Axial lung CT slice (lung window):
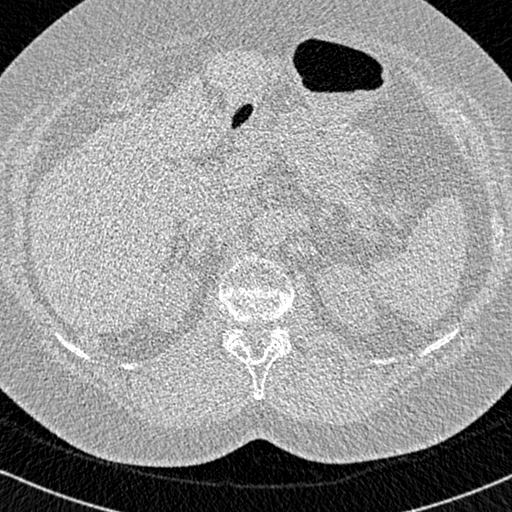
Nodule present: no